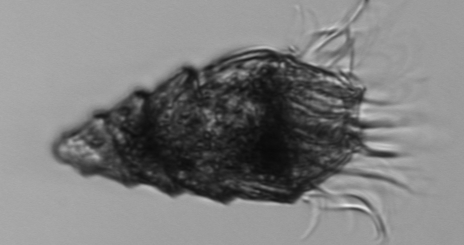
Label: Laboea_strobila